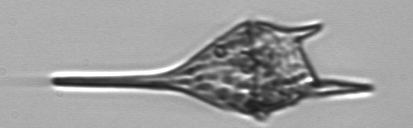
Label: Tripos_lineatus